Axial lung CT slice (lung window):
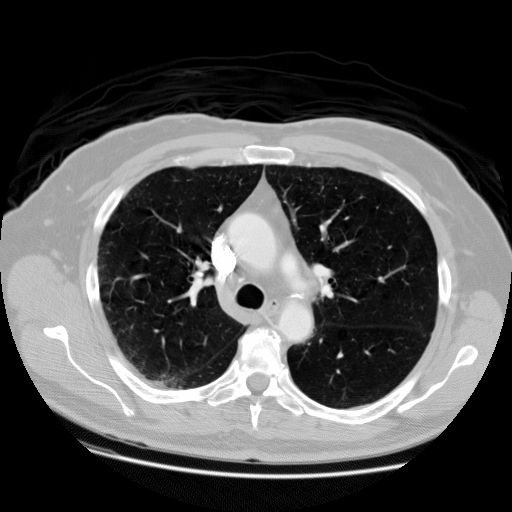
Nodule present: no